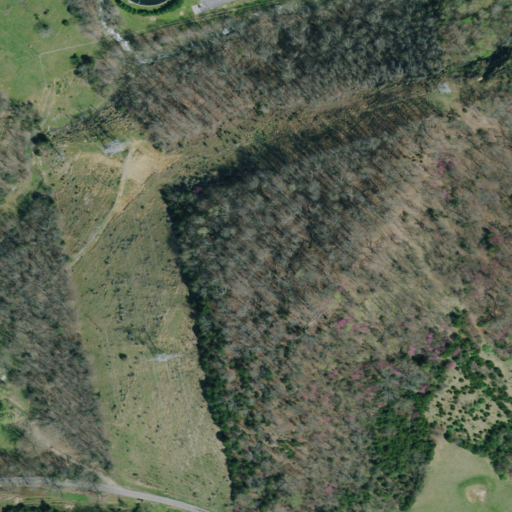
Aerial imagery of mountain in Tennessee named Spurgeon Knob containing deciduous forest, open development, pasture, low intensity development, medium intensity development, mixed forest, and high intensity development